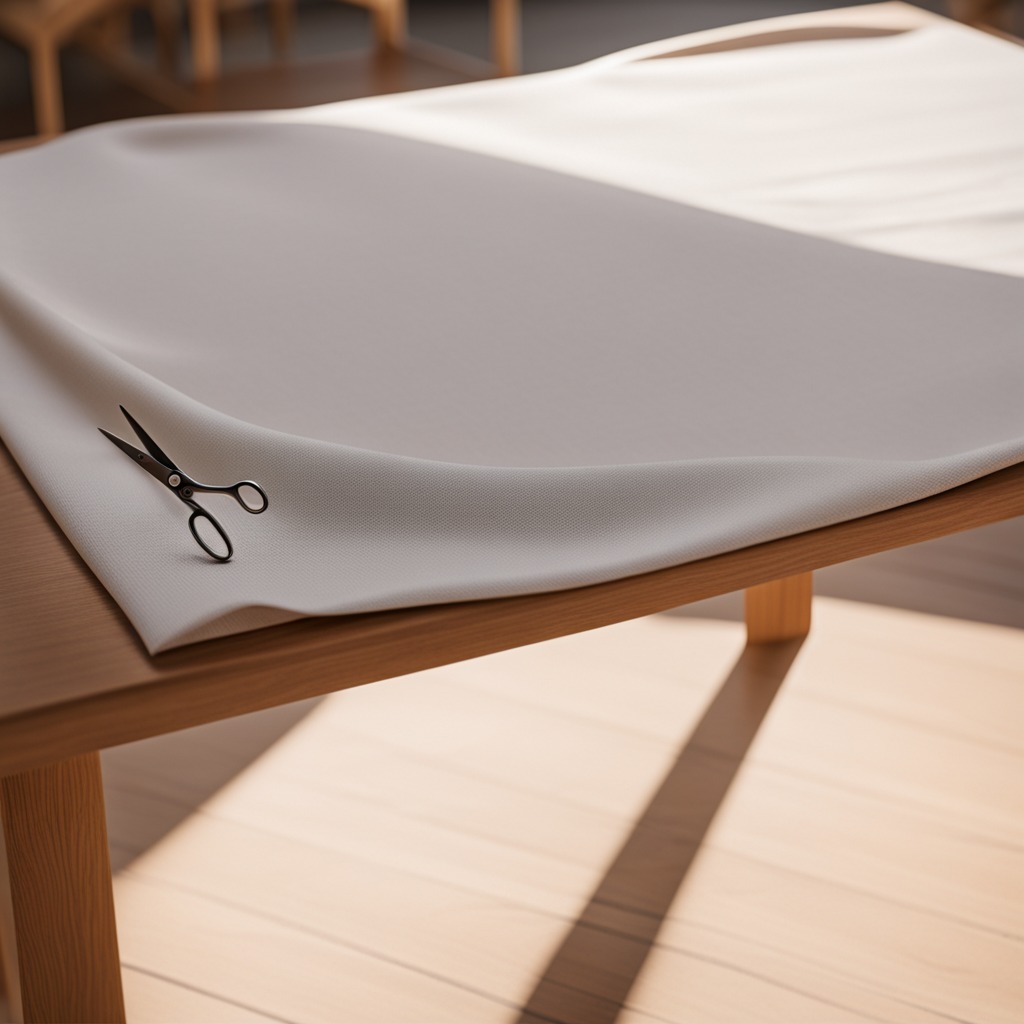
A scissor lying on the wooden table in an outdoor workshop during daytime bright natural light soft shadows worn but beneath the cloth